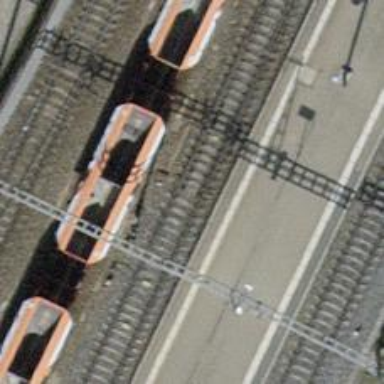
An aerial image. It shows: Railway switch.